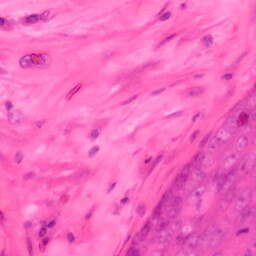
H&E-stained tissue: Colon